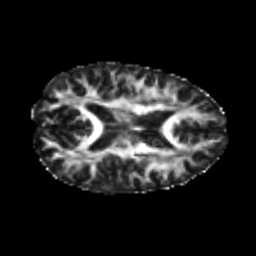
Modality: FA
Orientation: axial
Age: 21
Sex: female
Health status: healthy
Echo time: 0.074 s